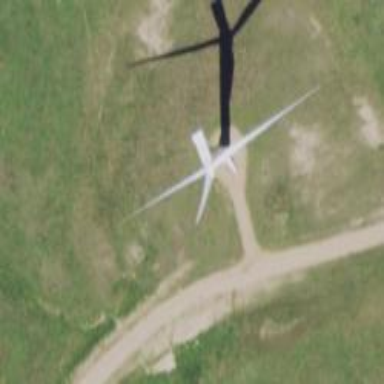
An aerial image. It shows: Wind generator powered by horizontal axis wind turbine.